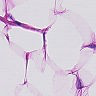
Metastatic tissue present: no